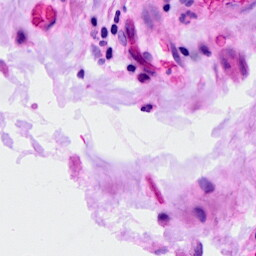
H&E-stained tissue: Ovarian